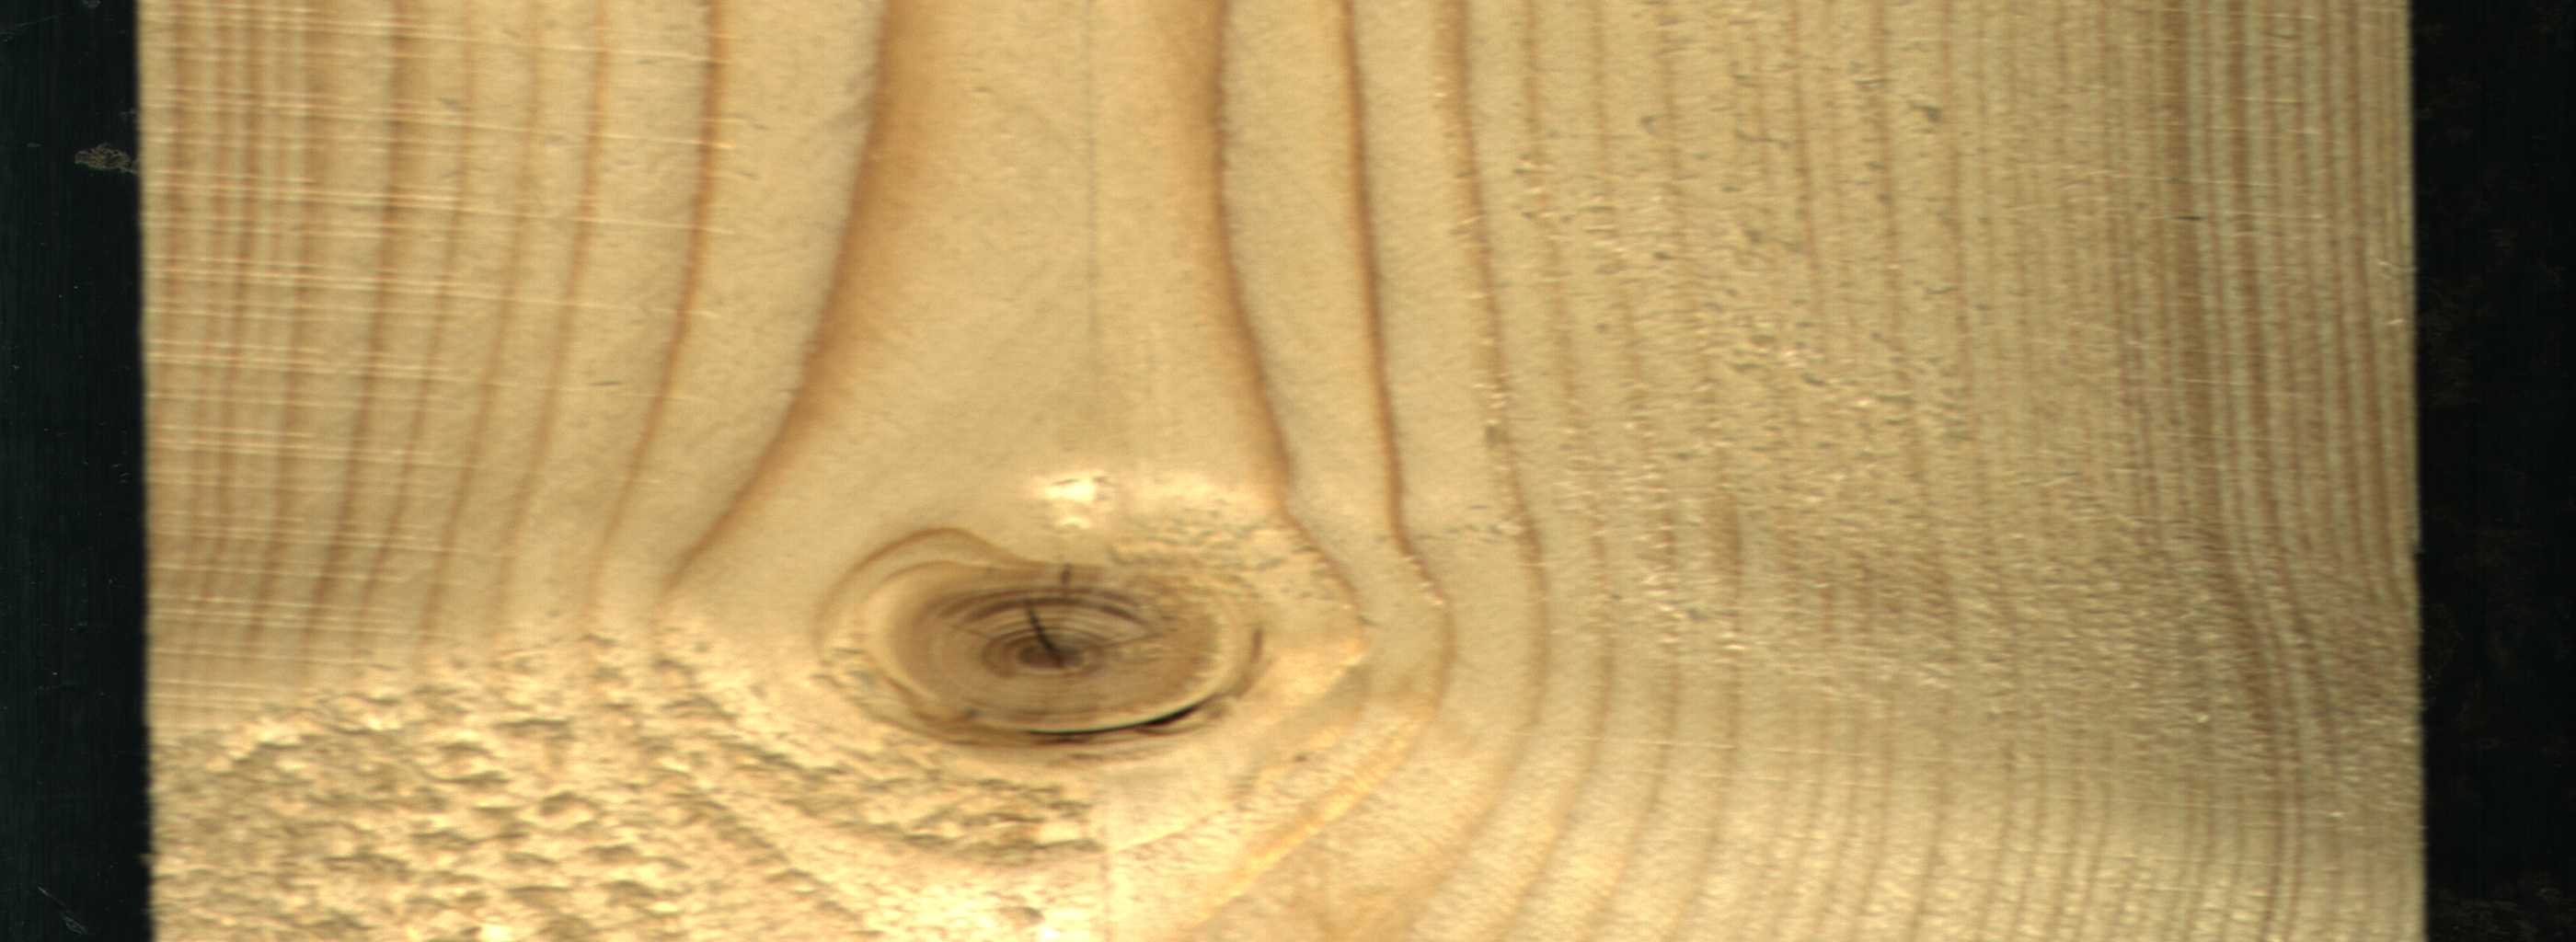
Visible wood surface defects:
knot_with_crack